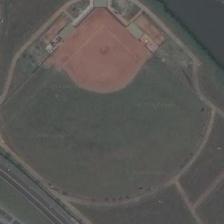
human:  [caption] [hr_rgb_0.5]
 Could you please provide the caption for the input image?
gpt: a baseball field is between a river and a road .

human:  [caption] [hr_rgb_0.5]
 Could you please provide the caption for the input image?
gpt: a baseball court can be seen in the area which is next to the exprssway .

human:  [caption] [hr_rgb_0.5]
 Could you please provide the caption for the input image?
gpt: a baseball field is between a road and a river .

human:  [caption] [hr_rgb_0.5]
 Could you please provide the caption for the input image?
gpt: a fan-shaped playground and nearby a straight river .

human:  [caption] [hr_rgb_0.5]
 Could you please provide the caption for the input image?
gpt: a baseball field is next to a river .